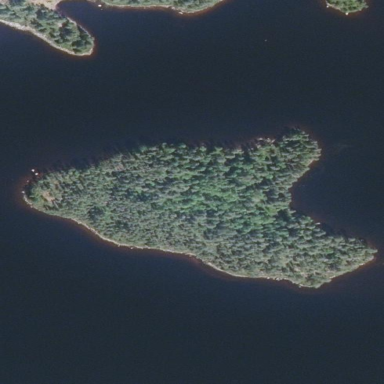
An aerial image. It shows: Islet.